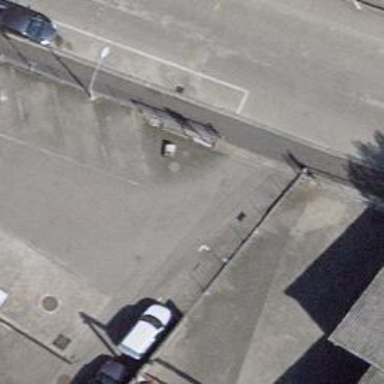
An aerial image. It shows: Gate.